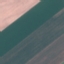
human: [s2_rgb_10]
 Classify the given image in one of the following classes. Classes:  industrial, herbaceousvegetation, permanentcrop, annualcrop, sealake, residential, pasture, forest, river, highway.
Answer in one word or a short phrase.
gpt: AnnualCrop